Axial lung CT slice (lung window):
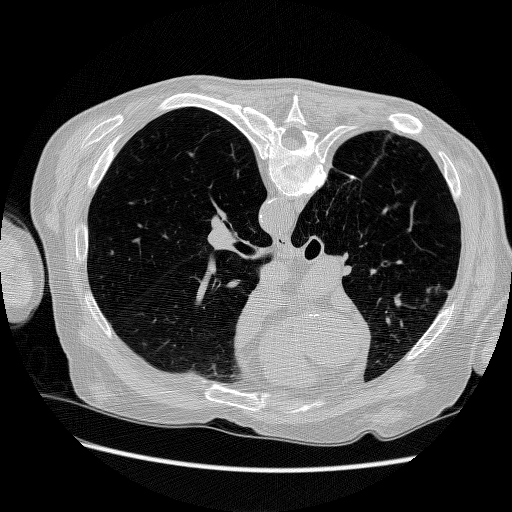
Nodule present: no